Question: I'm trying to execute a Principal Components Analysis, but I'm getting the error: Error in colMeans(x, na.rm = TRUE) : 'x' must be numeric
I know all the columns have to be numeric, but how to handle when you have character objects in the data set? E.g:
'''
data(birth.death.rates.1966)
data2 <- birth.death.rates.1966
princ <- prcomp(data2)
'''
-

Should I add a new column referring the country name to a numeric code? If yes, how to do this in R?
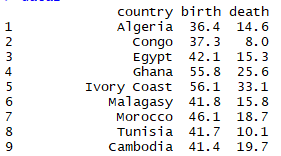
Answer: You can convert a character vector to numeric values by going via 'factor'. Then each unique value gets a unique integer code. In this example, there's four values so the numbers are 1 to 4, in alphabetical order, I think:
'''
> d = data.frame(country=c("foo","bar","baz","qux"),x=runif(4),y=runif(4))
> d
country x y
1 foo 0.84435112 <PHONE>
2 bar 0.<PHONE> <PHONE>
3 baz 0.<PHONE> <PHONE>
4 qux 0.<PHONE> <PHONE>
> d$country = as.numeric(as.factor(d$country))
> d
country x y
1 3 0.84435112 <PHONE>
2 1 0.<PHONE> <PHONE>
3 2 0.<PHONE> <PHONE>
4 4 0.<PHONE> <PHONE>
'''
You can then run 'prcomp':
'''
> prcomp(d)
Standard deviations:
[1] 1.308665216 0.339983614 0.009141194
Rotation:
PC1 PC2 PC3
country -<PHONE> 0.132948161 -0.101694168
x -<PHONE> -0.991081523 -0.004541179
y -<PHONE> 0.009066471 0.994805345
'''
Whether this makes sense for your application is up to you. Maybe you just want to drop the first column: 'prcomp(d[,-1])' and work with the numeric data, which seems to be what the other "answers" are trying to achieve.